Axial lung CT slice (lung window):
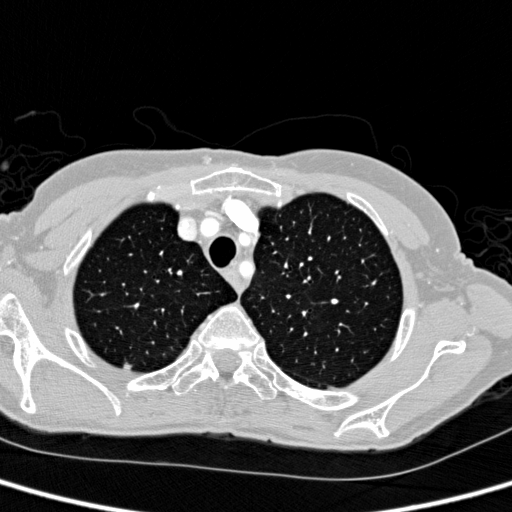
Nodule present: no